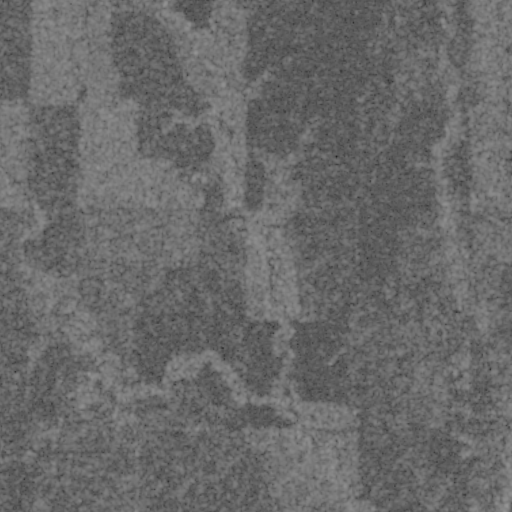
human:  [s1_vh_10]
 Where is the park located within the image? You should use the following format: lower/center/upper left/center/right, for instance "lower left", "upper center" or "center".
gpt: The park is located in the upper center of the image.
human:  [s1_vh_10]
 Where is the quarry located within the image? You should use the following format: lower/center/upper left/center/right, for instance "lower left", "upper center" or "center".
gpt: There is no quarry in the image.

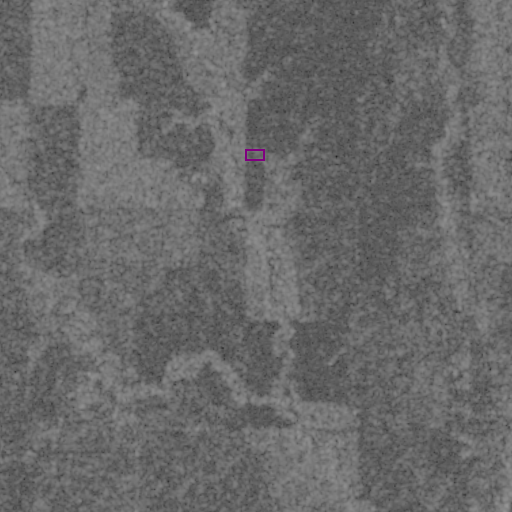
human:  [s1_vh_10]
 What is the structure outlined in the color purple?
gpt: The structure outlined in purple is a park.
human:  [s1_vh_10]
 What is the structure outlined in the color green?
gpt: There is no green outline.